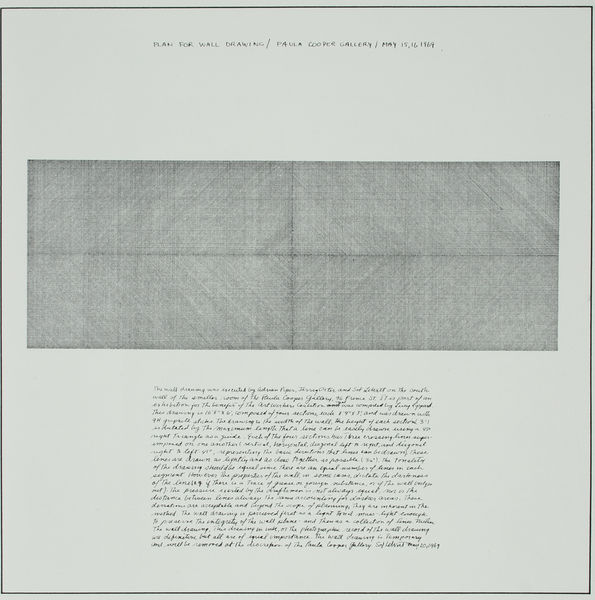
Titel: Plan for Wall Drawing Paula Cooper Gallery, New York
Künstler: Sol Lewitt
Standort: New York
Institution: The Museum of Modern Art
Schlagwörter: weiß, grau, schwarz, zeichen, zeichnung, tuch, muster, schrift, papier, klein, buch, rechteck, schraffur, schwarzweiß, text, entwurf, kommentar, quadrat, viereck, dokument, theorie, wörter, erläuterung